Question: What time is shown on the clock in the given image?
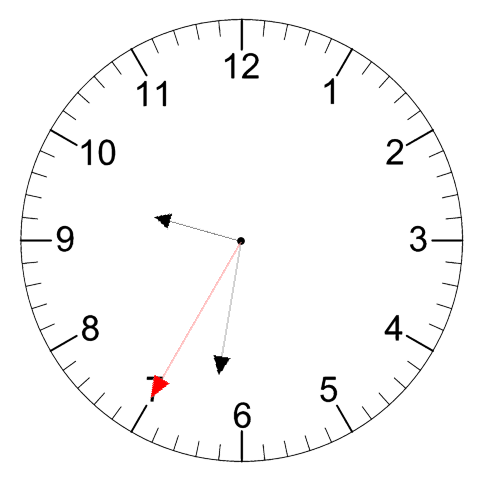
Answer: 09:31:35